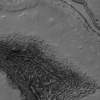
Label: not_dusty